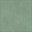
Piece: xx